Interaction volume radius: 10 \u00c5
Interaction volume height: 25 \u00c5
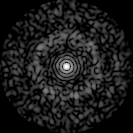
Disorder parameter: 0.8394